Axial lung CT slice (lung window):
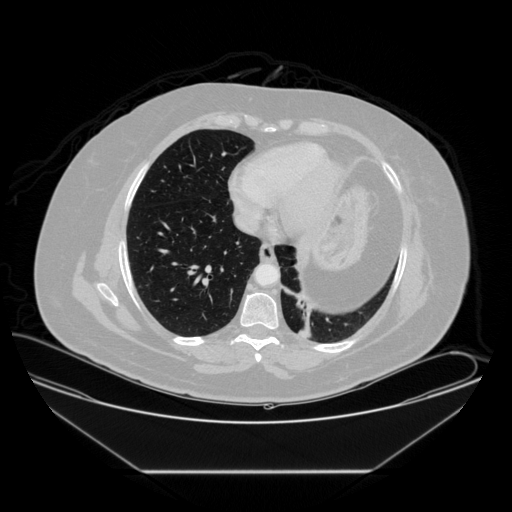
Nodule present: no